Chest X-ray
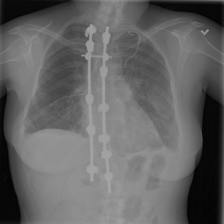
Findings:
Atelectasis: negative
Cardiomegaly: negative
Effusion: positive
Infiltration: negative
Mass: negative
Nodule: negative
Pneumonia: negative
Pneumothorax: negative
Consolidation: negative
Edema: negative
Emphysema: negative
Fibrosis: negative
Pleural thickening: negative
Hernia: negative